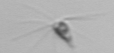
Label: Calciopappus